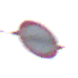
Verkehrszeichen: VerbotPersonenkraftwagen
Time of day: SunriseSunset
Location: Outdoor (Nature)
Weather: PartlyCloudy
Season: Summer
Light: Natural